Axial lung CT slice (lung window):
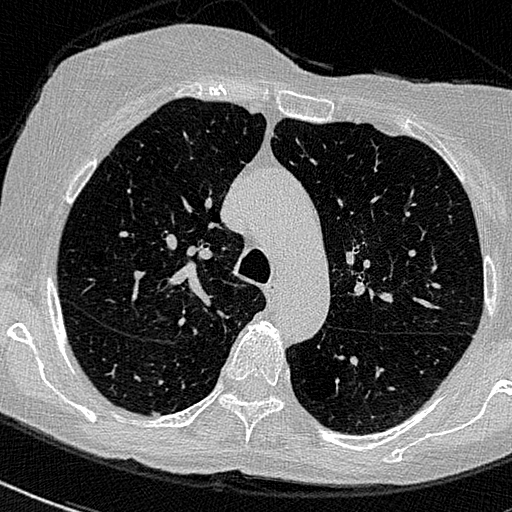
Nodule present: no